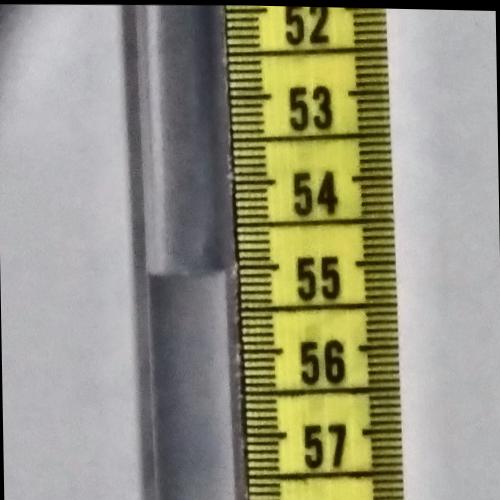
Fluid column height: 55.0 cm